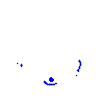
Particle: kaon